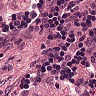
Metastatic tissue present: no